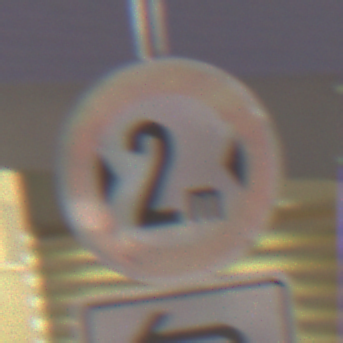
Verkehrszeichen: TatsaechlicheBreite2
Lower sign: RichtungsangabeDurchPfeile2
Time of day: SunriseSunset
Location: Outdoor (Urban)
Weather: PartlyCloudy
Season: NotSpecified
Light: Artificial